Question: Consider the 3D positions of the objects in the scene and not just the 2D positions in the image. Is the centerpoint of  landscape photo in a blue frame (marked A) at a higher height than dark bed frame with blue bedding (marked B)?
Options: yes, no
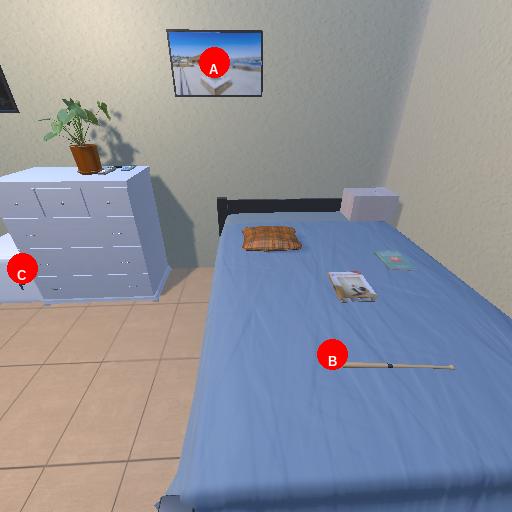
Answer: yes